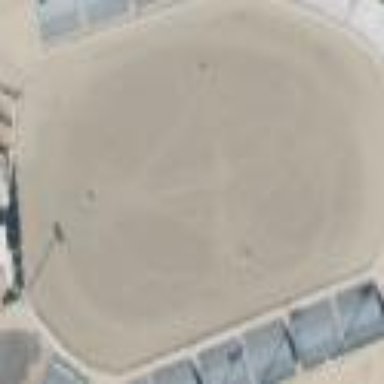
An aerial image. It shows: Horse racing track for leisure and sport activities.